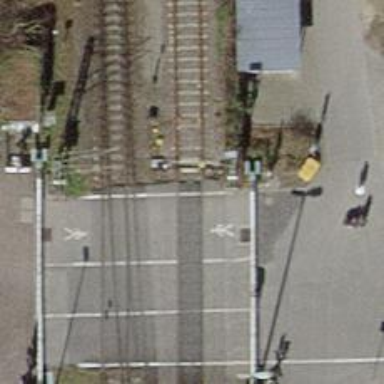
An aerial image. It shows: Level crossing with double half barrier.